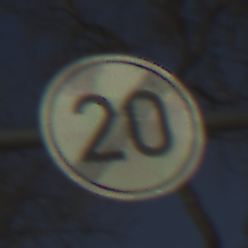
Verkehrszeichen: EndeGeschwindigkeit20
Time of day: SunriseSunset
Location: Outdoor (Nature)
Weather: Clear
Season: NotSpecified
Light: Natural